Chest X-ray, AP view. Patient: 46 years old, sex M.
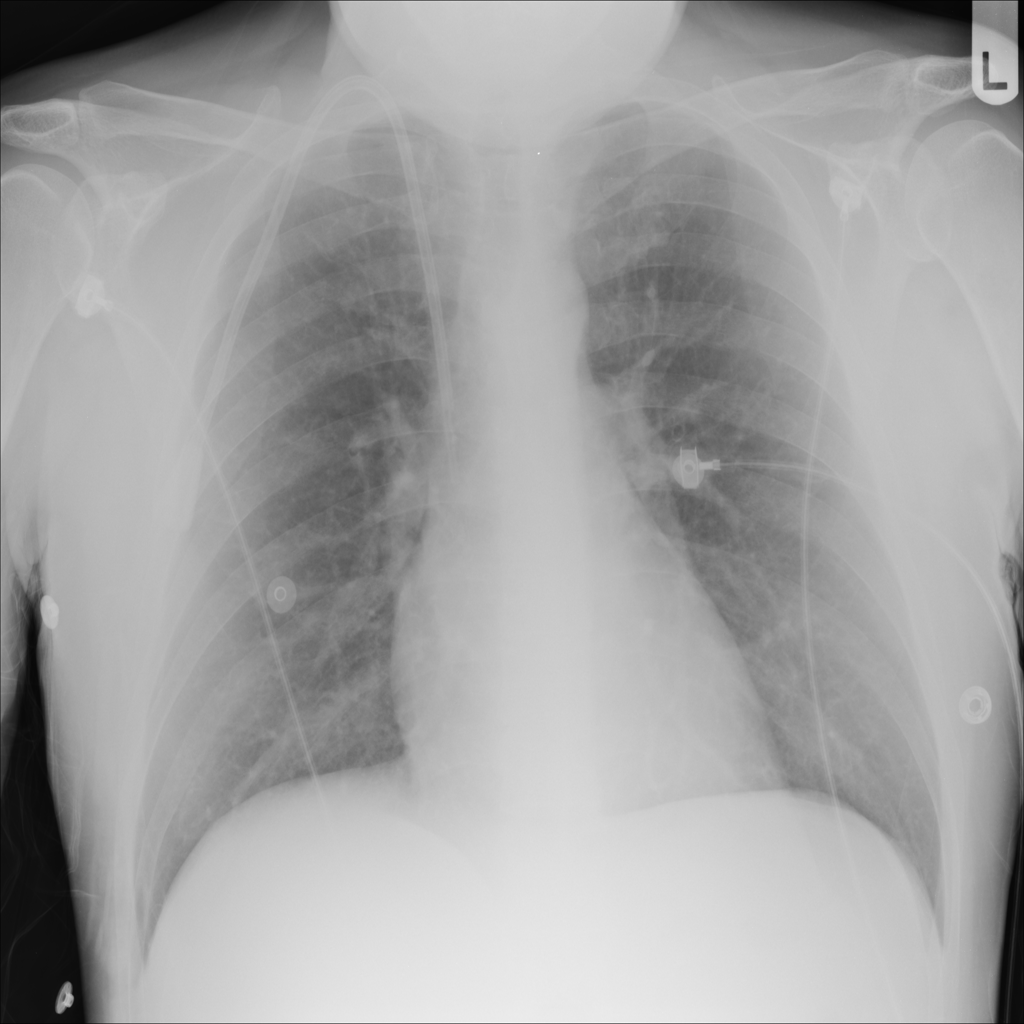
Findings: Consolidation